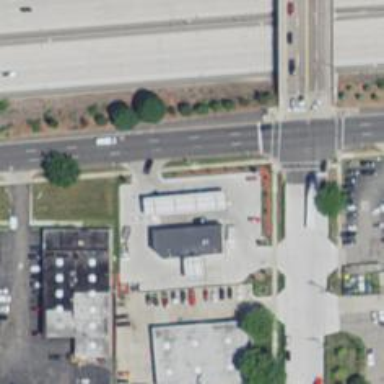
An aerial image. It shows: Convenience shop.